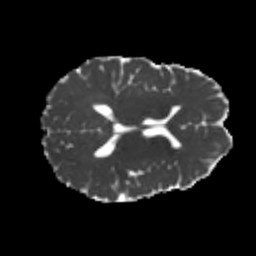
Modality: MD
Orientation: axial
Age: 21
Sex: female
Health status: healthy
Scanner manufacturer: philips
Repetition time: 7.385 s
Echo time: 0.08599 s